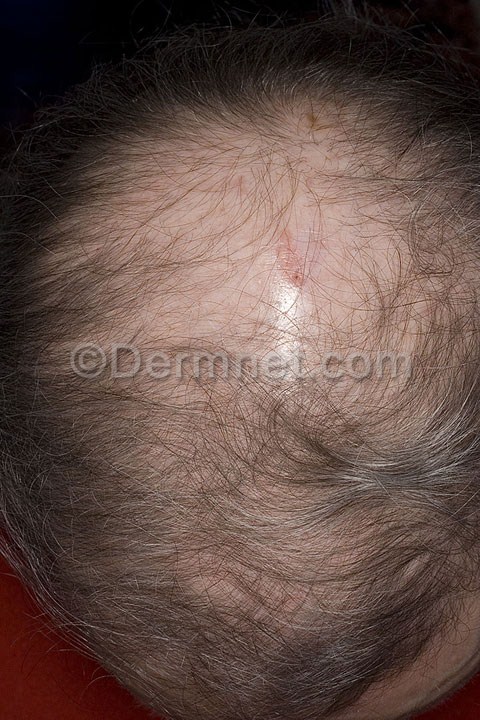
Disease: Hair Loss Photos Alopecia and other Hair Diseases